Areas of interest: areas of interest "Port and Dock"
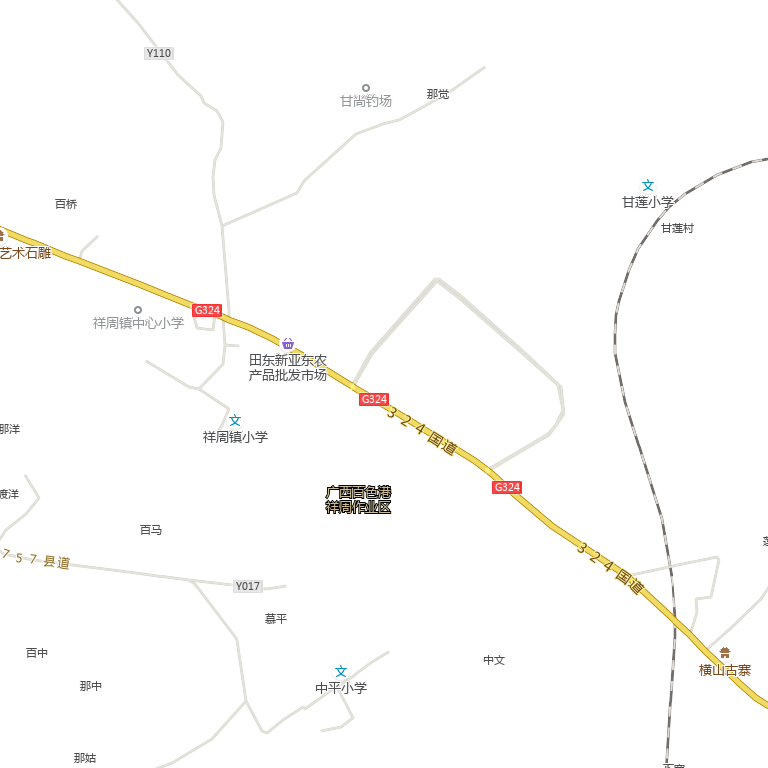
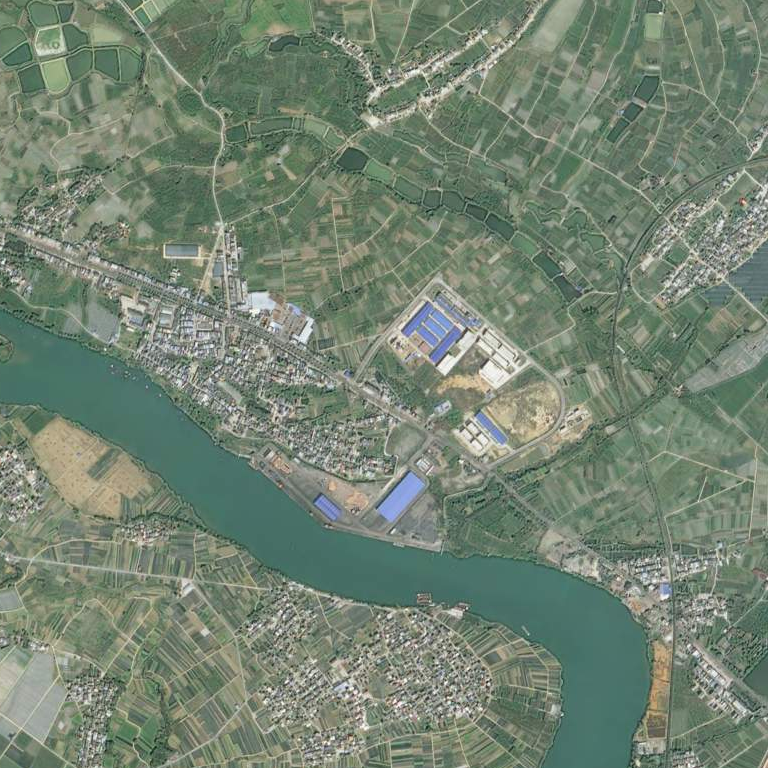